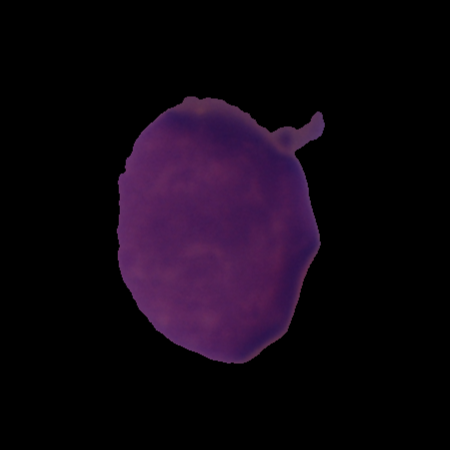
Label: cancer